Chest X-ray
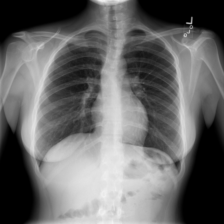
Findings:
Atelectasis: negative
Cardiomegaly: negative
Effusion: negative
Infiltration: negative
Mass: negative
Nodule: negative
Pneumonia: negative
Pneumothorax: negative
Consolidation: negative
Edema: negative
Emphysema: negative
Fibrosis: negative
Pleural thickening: negative
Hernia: negative